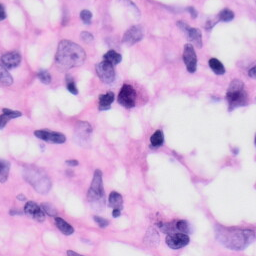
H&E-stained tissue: Skin